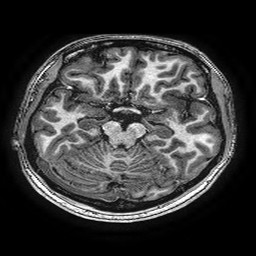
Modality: T1w
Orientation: coronal
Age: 17
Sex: female
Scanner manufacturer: ge
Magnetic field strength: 3 T
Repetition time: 0.00766 s
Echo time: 0.003476 s